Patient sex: M
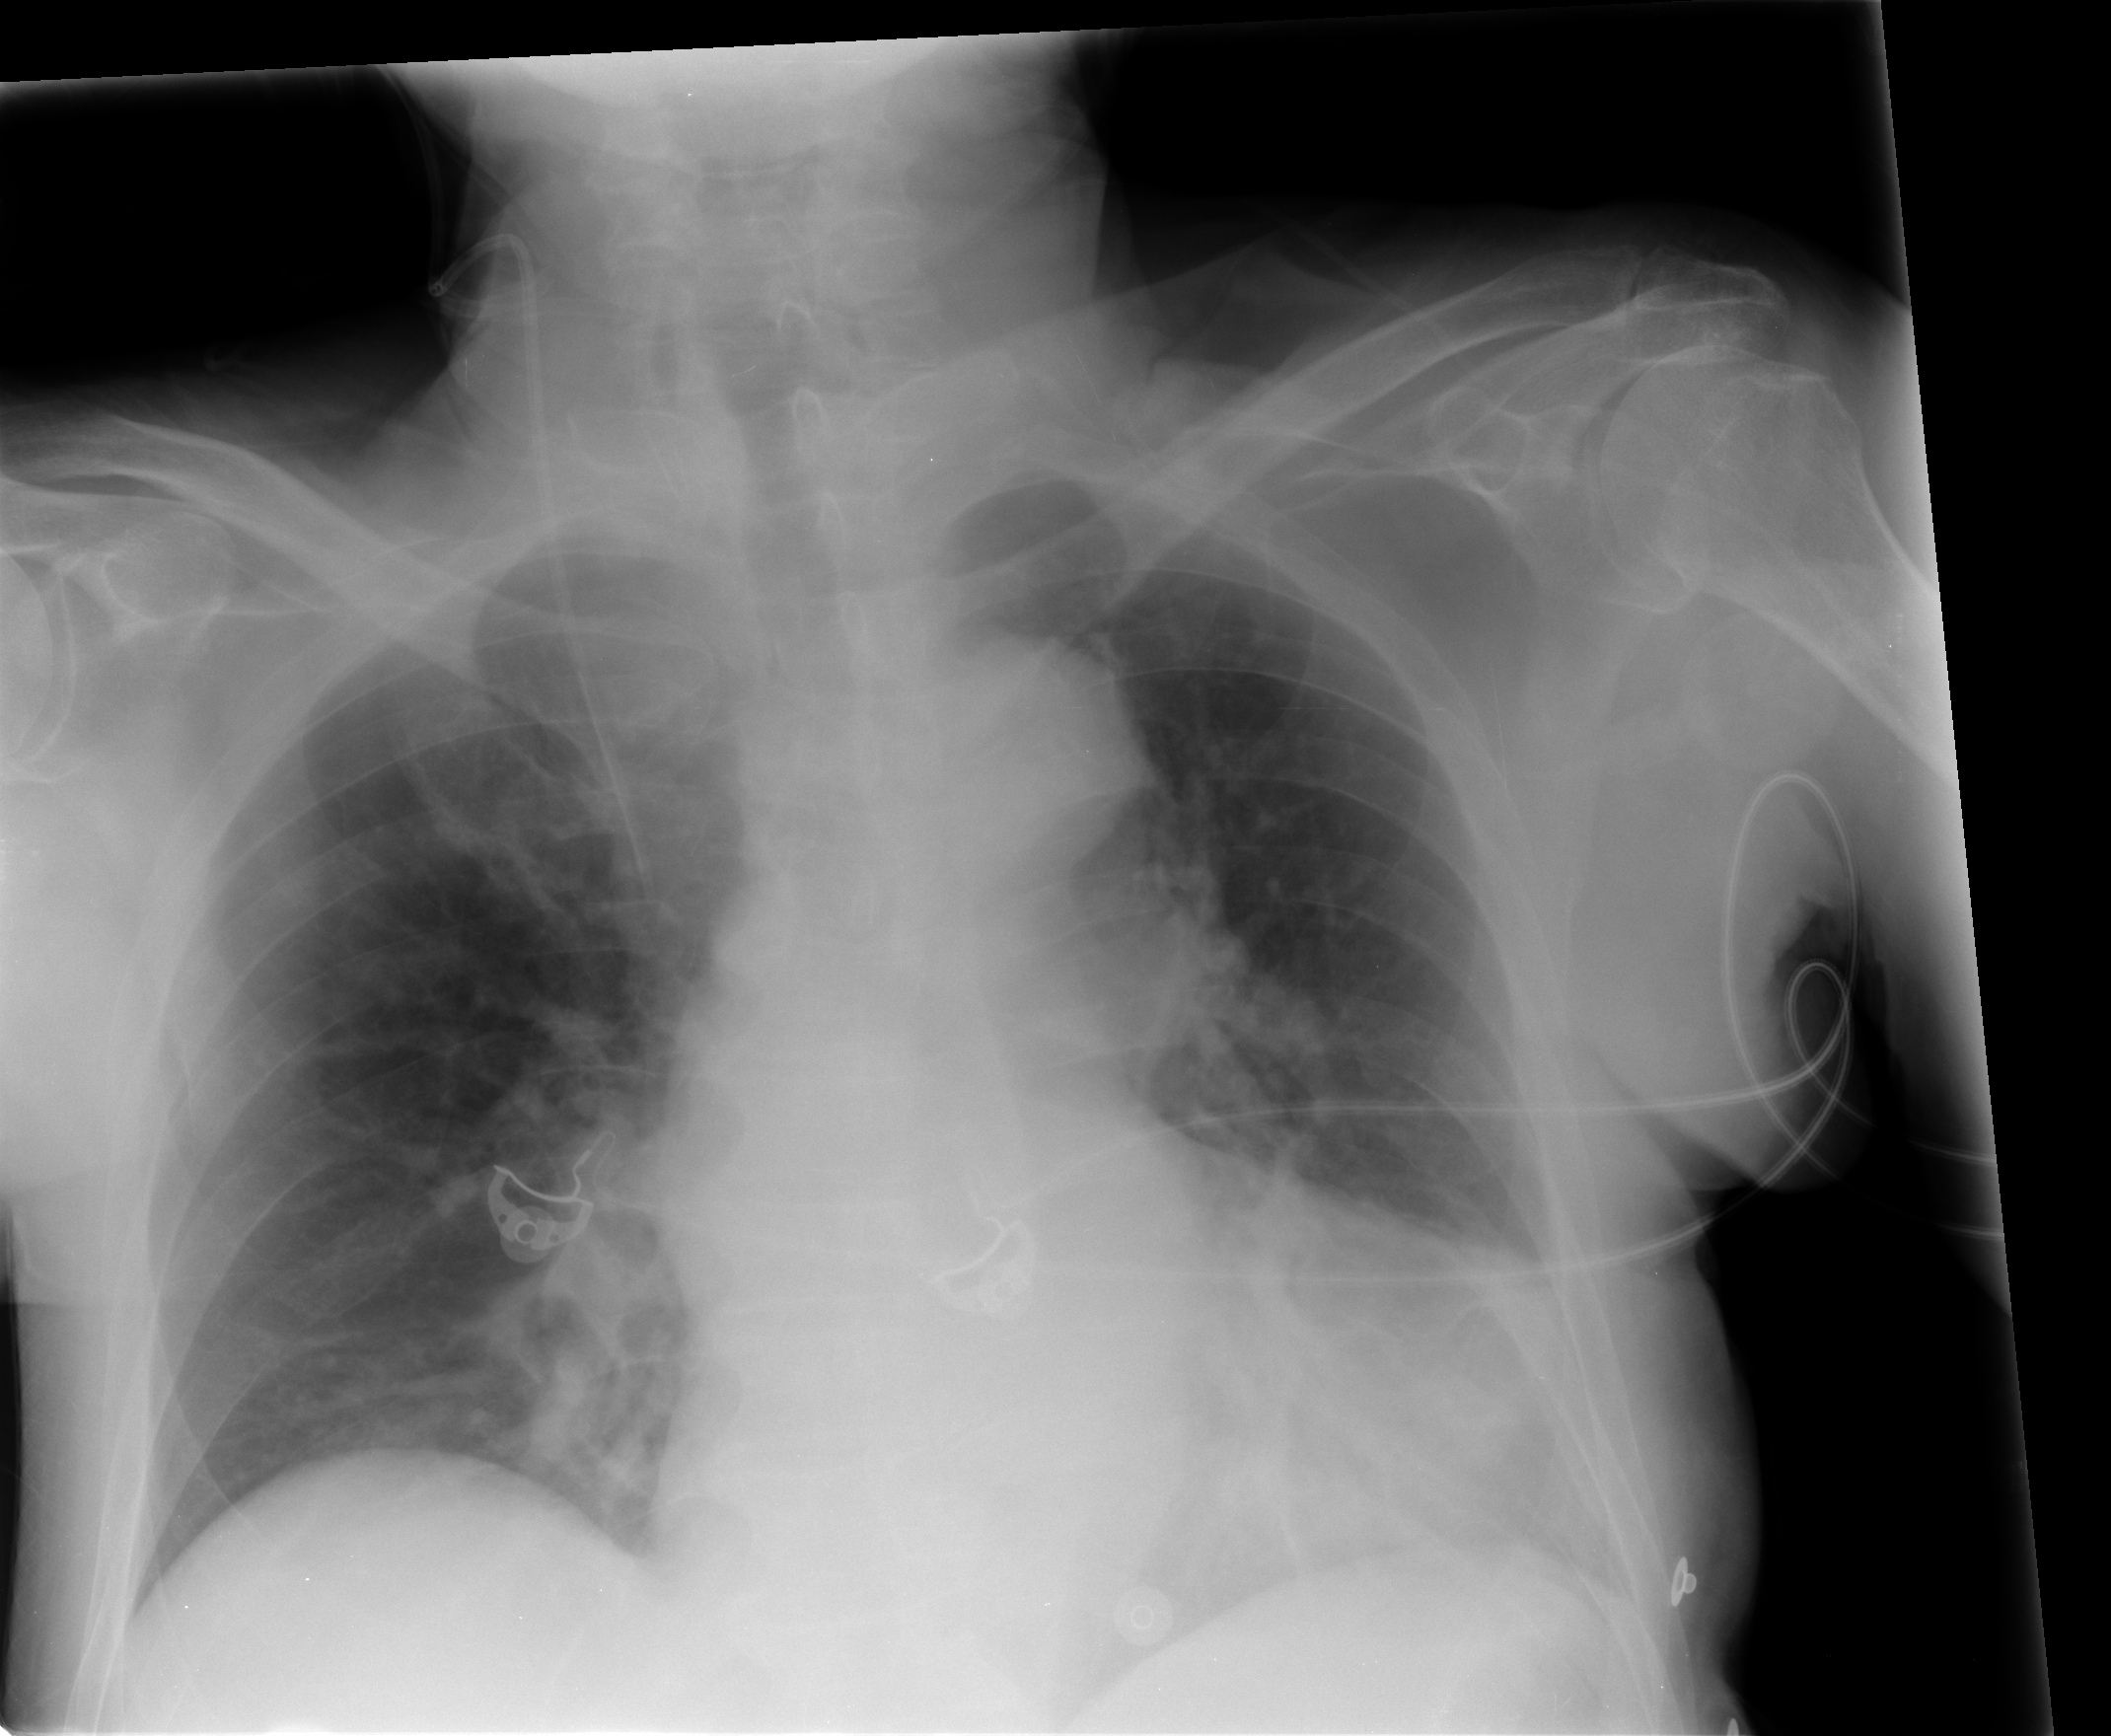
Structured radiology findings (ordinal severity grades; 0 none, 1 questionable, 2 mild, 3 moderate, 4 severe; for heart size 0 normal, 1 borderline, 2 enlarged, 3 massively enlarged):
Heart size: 2
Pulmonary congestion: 0
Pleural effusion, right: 0
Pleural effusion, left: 0
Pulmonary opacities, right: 0
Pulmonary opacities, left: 0
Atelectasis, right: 2
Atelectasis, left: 1